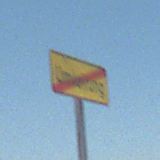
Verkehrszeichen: EndeDerUmleitungsankuendigung
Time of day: Midday
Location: Outdoor (Nature)
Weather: Clear
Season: NotSpecified
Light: Natural